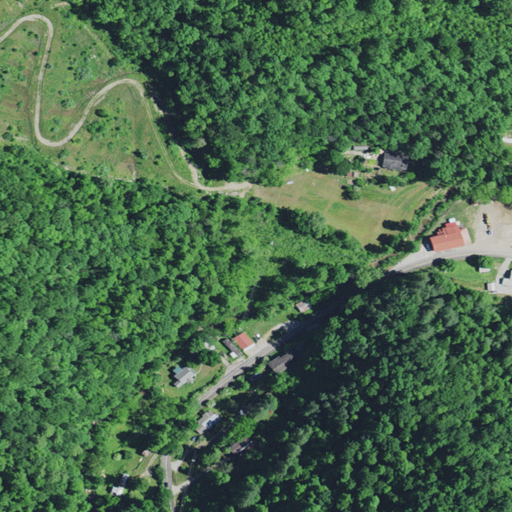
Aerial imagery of valley in Kentucky named Stillhouse Hollow containing deciduous forest, mixed forest, open development, shrub, low intensity development, medium intensity development, and pasture